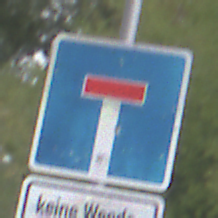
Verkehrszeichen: Sackgasse
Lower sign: HinweisGeaenderteVorfahrtVerkehrsfuehrungVerkehrsregelung3
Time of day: Midday
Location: Outdoor (Suburban)
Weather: Overcast
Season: NotSpecified
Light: Natural